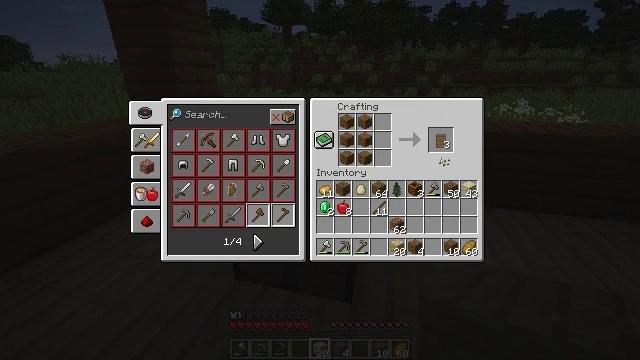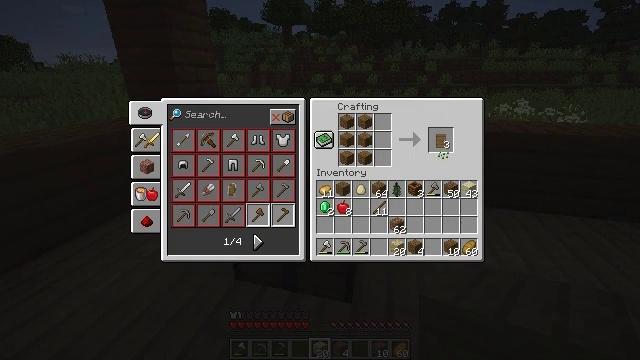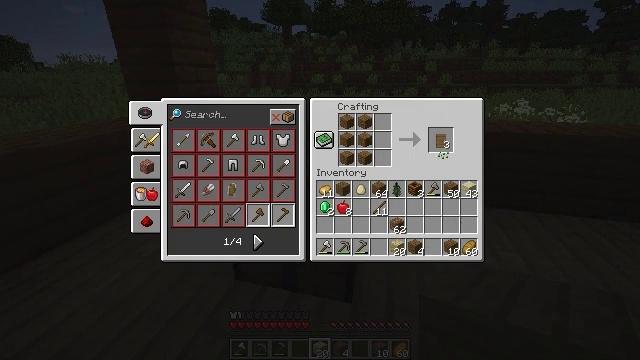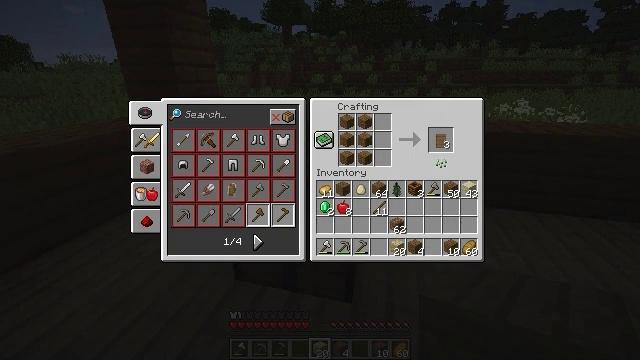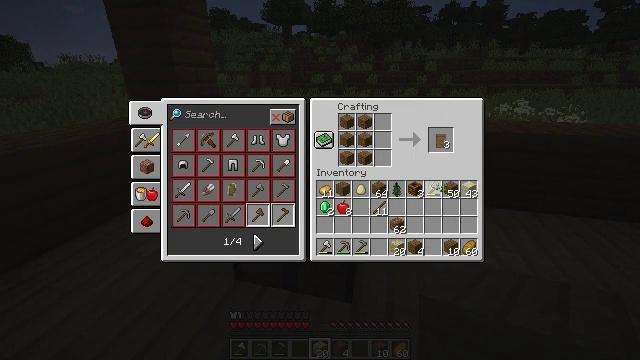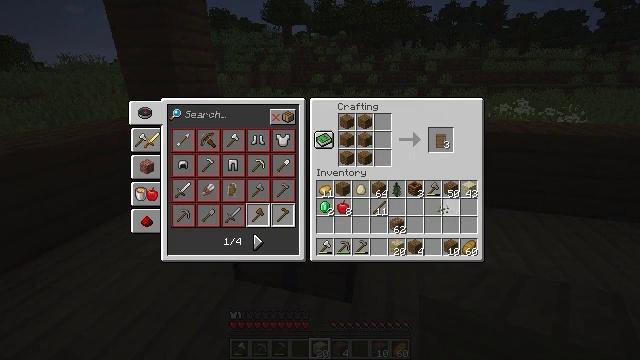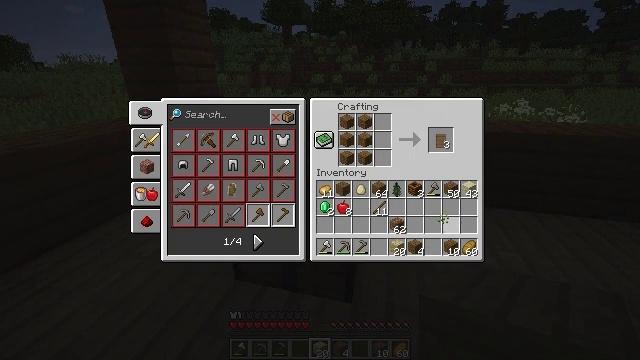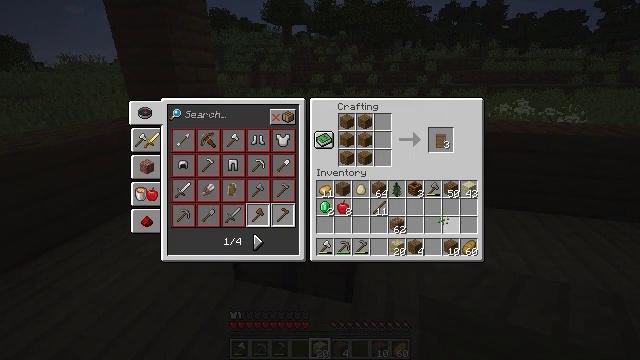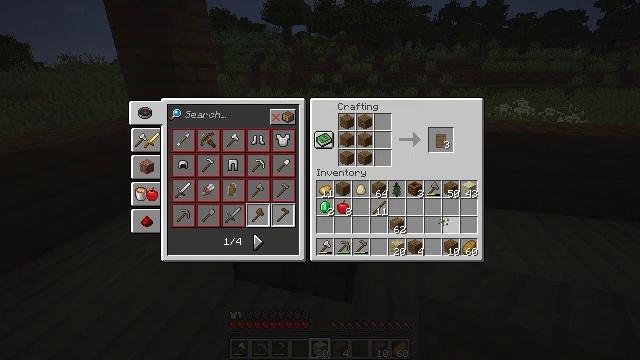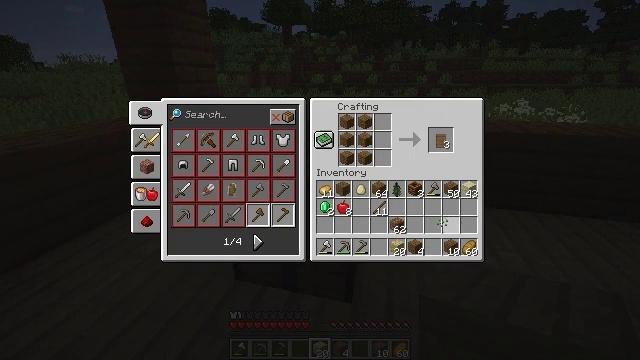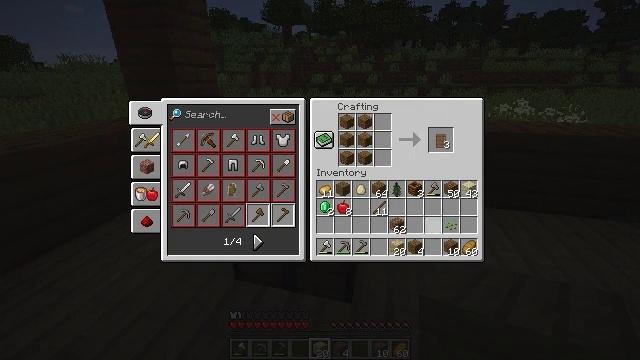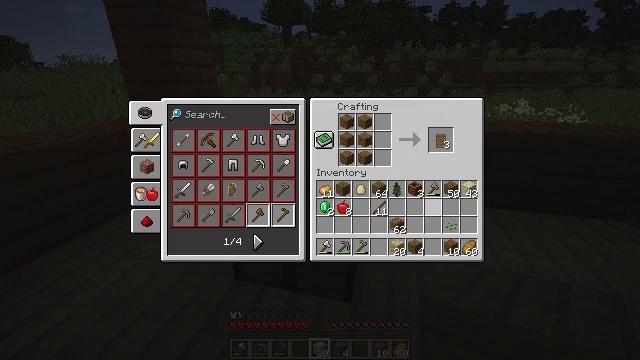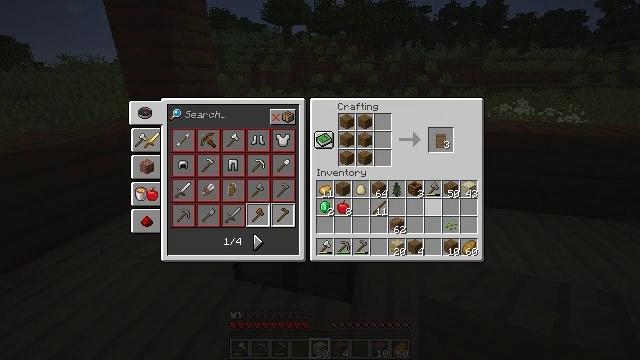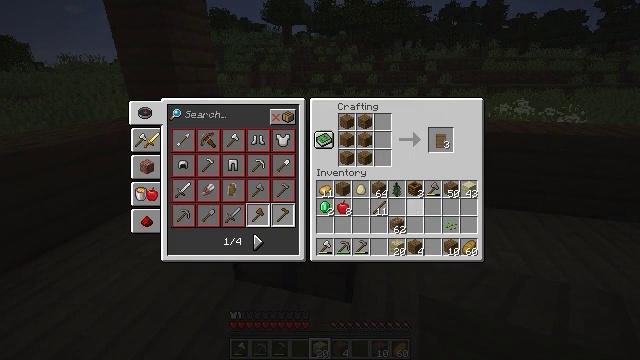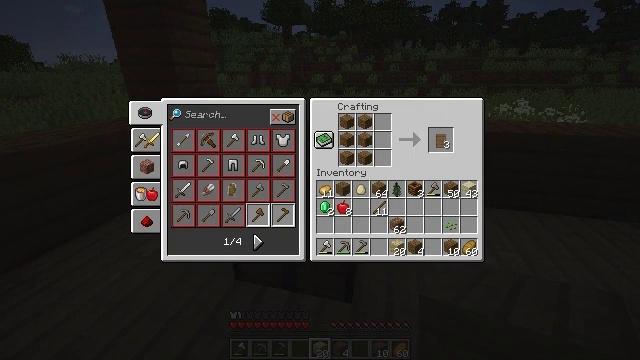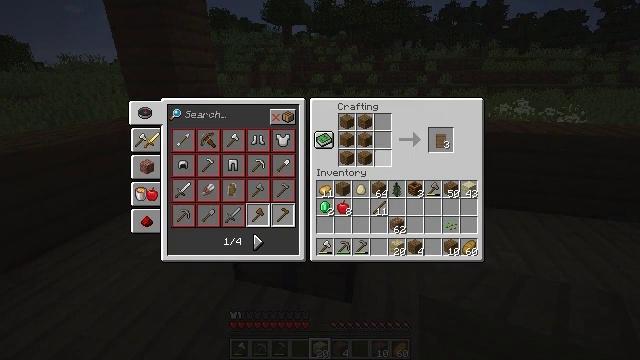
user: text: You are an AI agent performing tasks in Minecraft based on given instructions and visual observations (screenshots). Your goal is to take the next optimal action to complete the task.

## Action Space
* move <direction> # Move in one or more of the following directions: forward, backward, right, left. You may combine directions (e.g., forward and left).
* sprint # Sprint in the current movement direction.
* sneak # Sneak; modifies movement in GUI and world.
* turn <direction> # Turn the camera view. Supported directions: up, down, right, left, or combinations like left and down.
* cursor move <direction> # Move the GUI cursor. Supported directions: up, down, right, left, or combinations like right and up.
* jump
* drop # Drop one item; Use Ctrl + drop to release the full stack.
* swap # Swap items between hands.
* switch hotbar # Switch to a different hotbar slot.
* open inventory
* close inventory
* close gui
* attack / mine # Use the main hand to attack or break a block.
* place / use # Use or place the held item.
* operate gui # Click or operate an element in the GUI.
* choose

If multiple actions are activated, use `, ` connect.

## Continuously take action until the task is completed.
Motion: motion action
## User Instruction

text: Get a birch door by crafting it with birch planks.
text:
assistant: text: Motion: cursor move up
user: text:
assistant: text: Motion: no_op
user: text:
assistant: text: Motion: cursor move down
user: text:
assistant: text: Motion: cursor move down
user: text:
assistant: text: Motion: cursor move down
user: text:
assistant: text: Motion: cursor move down
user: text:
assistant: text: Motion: no_op
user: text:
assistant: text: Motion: operate gui
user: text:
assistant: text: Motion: operate gui
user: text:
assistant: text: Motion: no_op
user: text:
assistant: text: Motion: no_op
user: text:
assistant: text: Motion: no_op
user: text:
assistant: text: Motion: cursor move left and up
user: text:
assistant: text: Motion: cursor move left and up
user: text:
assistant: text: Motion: cursor move left and up
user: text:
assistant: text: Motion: sneak, cursor move left and up
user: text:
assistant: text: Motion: sneak, cursor move left
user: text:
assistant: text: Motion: sneak
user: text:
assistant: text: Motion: sneak
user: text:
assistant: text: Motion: sneak, cursor move down, operate gui
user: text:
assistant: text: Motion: sneak, operate gui
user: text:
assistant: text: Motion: sneak, operate gui
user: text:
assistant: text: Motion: sneak
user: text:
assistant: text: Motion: sneak
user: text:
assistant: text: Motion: sneak, operate gui
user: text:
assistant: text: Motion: sneak, operate gui
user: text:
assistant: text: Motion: sneak, operate gui
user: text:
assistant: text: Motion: sneak
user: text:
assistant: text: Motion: sneak, operate gui
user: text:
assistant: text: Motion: sneak, operate gui